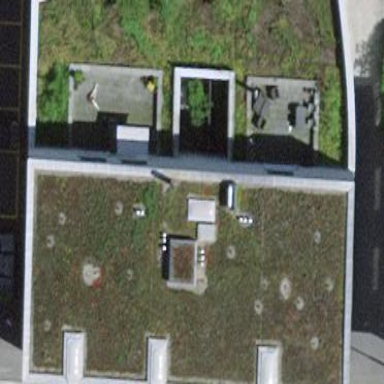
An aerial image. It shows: Flat-roofed apartment building.